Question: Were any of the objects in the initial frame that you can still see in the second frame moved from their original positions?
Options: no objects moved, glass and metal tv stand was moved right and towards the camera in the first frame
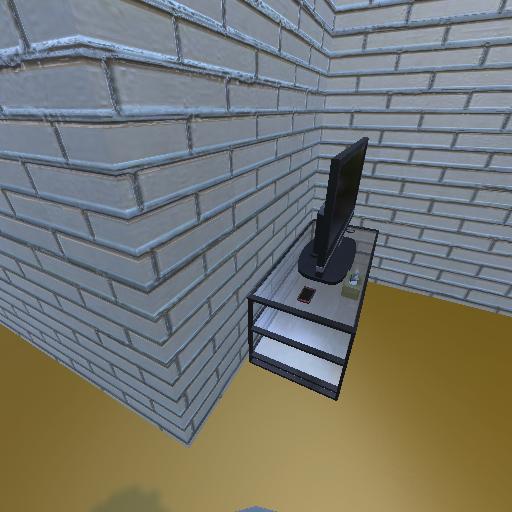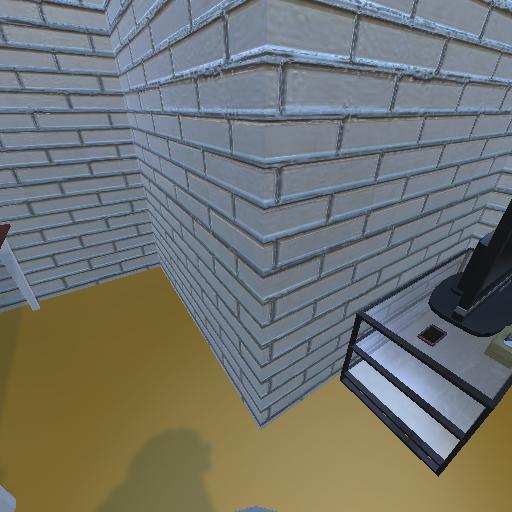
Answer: no objects moved